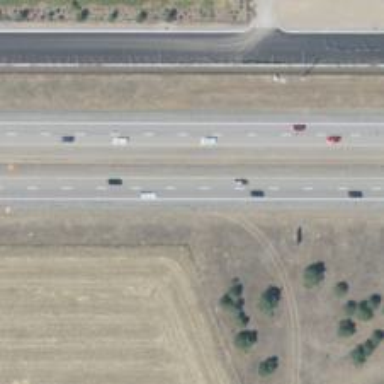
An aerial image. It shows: Motorway.